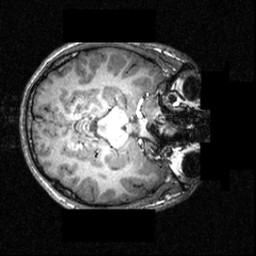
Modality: T1w
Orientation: axial
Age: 20
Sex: male
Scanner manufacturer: siemens
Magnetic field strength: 3.951 T
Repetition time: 1.5 s
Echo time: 0.00335 s